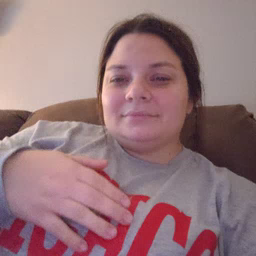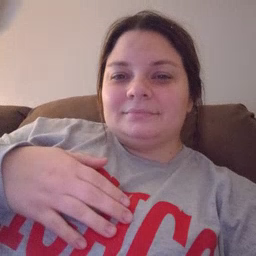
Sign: another